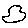
Label: hexagon